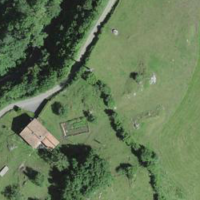
EUNIS habitat code: 41
Species observed at this site:
Cerastium glomeratum
Cirsium vulgare